七年级 · 度量几何学
如图, $\angle A O B=\alpha, O A_{1} 、 O B_{1}$ 分别是 $\angle A O M$ 和 $\angle M O B$ 的平分线, $O A_{2} 、 O B_{2}$ 分别是 $\angle A_{1} O M$ 和 $\angle M O B_{1}$ 的平分线, $O A_{3} 、 O B_{3}$ 分别是 $\angle A_{2} O M$ 和 $\angle M O B_{2}$ 的平分线, $\ldots, O A_{n}$ 、分别是 $\angle A_{n-1} O M$ 和 $\angle M O B_{n-1}$ 的平分线, 则 $\angle A_{n} O B_{n}$ 的度数是 ( )

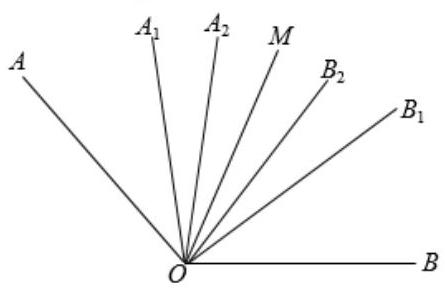
A. $\frac{a}{n}$
B. $\frac{a}{2^{n-1}}$
C. $\frac{a}{2^{n}}$
D. $\frac{a}{n^{2}}$
答案: C
解析: $\because \angle A O B=\alpha, O M$ 是 $\angle A O B$ 中的一射线,

$\therefore \angle A O M+\angle M O B=\alpha$,

$\because O A_{1} 、 O B_{1}$ 分别是 $\angle A O M$ 和 $\angle M O B$ 的平分线,

$\therefore \angle A_{1} O M=\frac{1}{2} \angle A O M, \angle B_{1} O M=\frac{1}{2} \angle B O M$

$\therefore \angle A_{1} O B_{1}=\angle A_{1} O M+\angle B_{1} O M=\frac{1}{2} \angle A O M+\frac{1}{2} \angle B O M=\frac{1}{2}(\angle A O M+\angle B O M)=\frac{1}{2} \angle A O B=\frac{1}{2} \alpha$,

$\because O A_{2} 、 O B_{2}$ 分别是 $\angle A_{1} O M$ 和 $\angle M O B_{1}$ 的平分线,

$\therefore \angle A_{2} O M=\frac{1}{2} \angle A_{1} O M, \angle B_{2} O M=\frac{1}{2} \angle B_{1} O M$,

$\therefore \angle A_{2} O B_{2}=\angle A_{2} O M+\angle B_{2} O M=\frac{1}{2} \angle A_{1} O M+\frac{1}{2} \angle B_{1} O M=\frac{1}{2}\left(\angle A_{1} O M+\angle B_{1} O M\right)=\frac{1}{2} \angle A_{1} O B_{1}=$ $\frac{1}{2^{2}} \alpha$

$\because O A_{3} 、 O B_{3}$ 分别是 $\angle A_{2} O M$ 和 $\angle M O B_{2}$ 的平分线,

$\therefore \angle A_{3} O M=\frac{1}{2} \angle A_{2} O M, \angle B_{3} O M=\frac{1}{2} \angle B_{2} O M$,

$\therefore \angle A_{3} O B_{3}=\angle A_{3} O M+\angle B_{3} O M=\frac{1}{2} \angle A_{2} O M+\frac{1}{2} \angle B_{2} O M=\frac{1}{2}\left(\angle A_{2} O M+\angle B_{2} O M\right)=\frac{1}{2} \angle A_{2} O B_{2}=$ $\frac{1}{2^{3}} \alpha$

$\because O A_{n}$ 、分别是 $\angle A_{n-1} O M$ 和 $\angle M O B_{n-1}$ 的平分线,

$\therefore \angle A_{\mathrm{n}} O M=\frac{1}{2} \angle A_{n-1} O M, \angle B_{\mathrm{n}} O M=\frac{1}{2} \angle B_{n-1} O M$,

$\therefore \angle A_{\mathrm{n}} O B_{\mathrm{n}}=\angle A_{\mathrm{n}-1} O M+\angle B_{\mathrm{n}-1} O M=\frac{1}{2} \angle A_{n-1} O M+\frac{1}{2} \angle B_{n-1} O M=\frac{1}{2}\left(\angle A_{n-1} O M+\angle B_{n-1} O M\right)=$ $\frac{1}{2} \angle A_{n-1} O B_{n-1}=\frac{1}{2^{n}} \alpha$,

故选择 C.